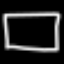
Label: square